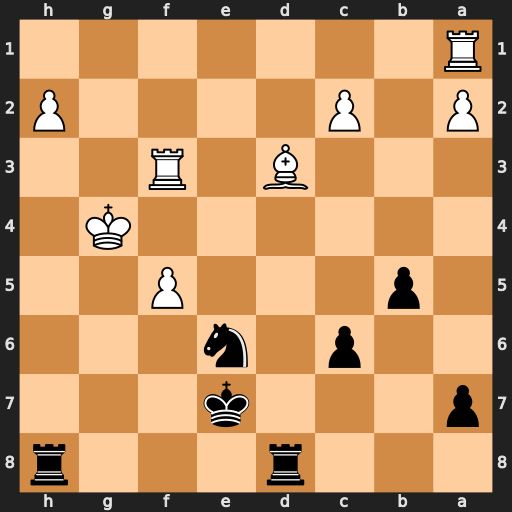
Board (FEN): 3r3r/p3k3/2p1n3/1p3P2/6K1/3B1R2/P1P4P/R7
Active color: b
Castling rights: -
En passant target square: -
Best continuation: Rdg8#